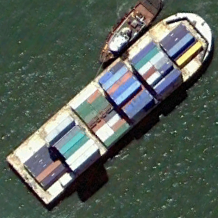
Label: Container_ship